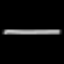
Label: line